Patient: sex M, age 68
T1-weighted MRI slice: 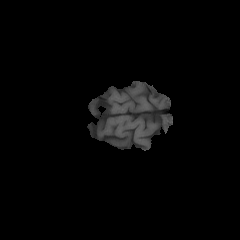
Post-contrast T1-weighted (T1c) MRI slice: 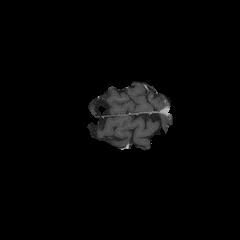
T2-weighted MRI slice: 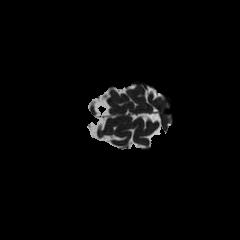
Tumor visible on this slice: no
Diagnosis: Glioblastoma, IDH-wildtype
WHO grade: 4